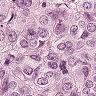
Metastatic tissue present: yes